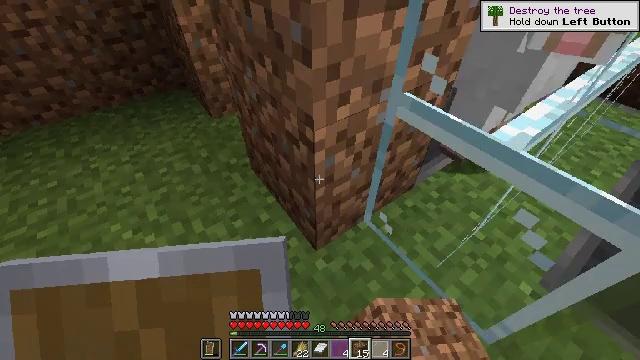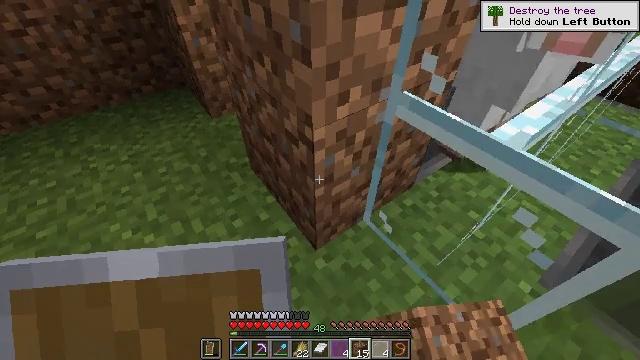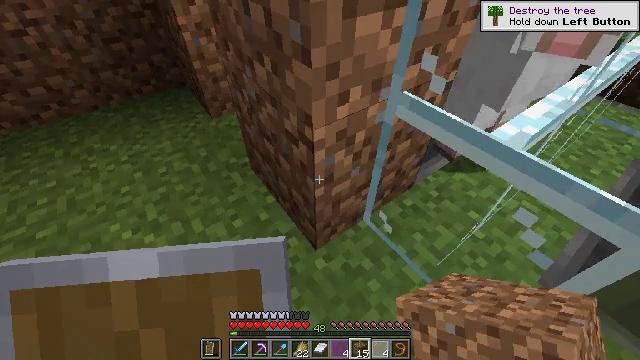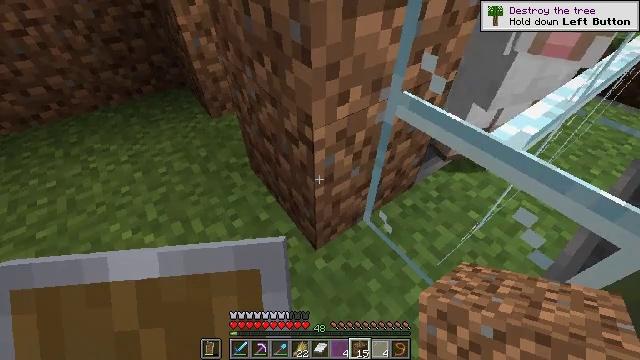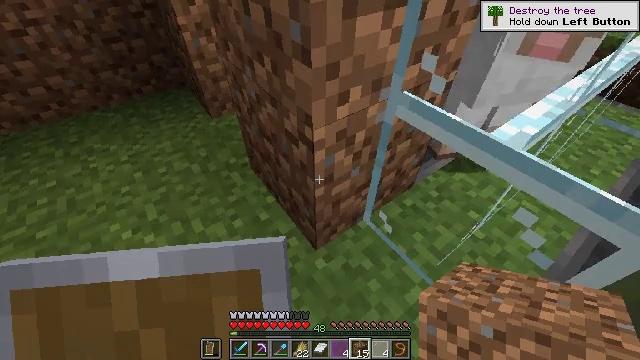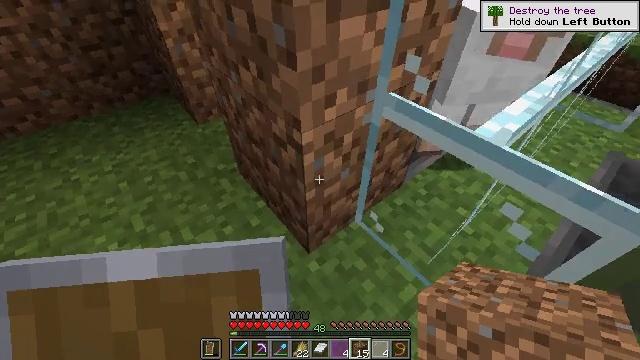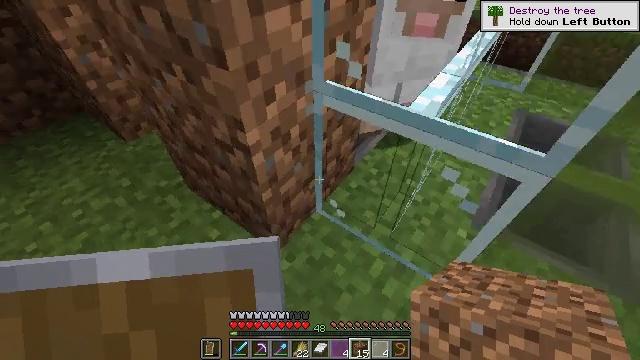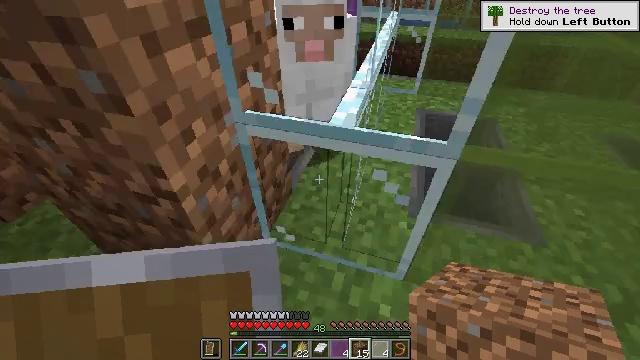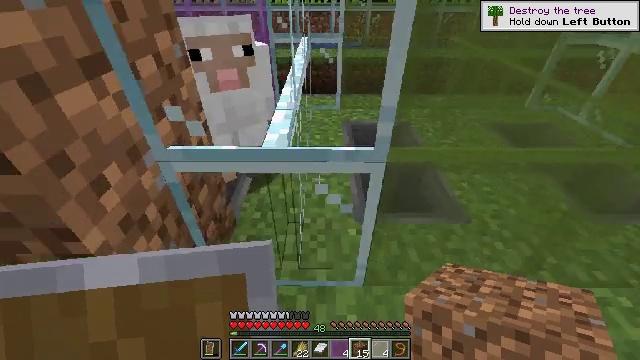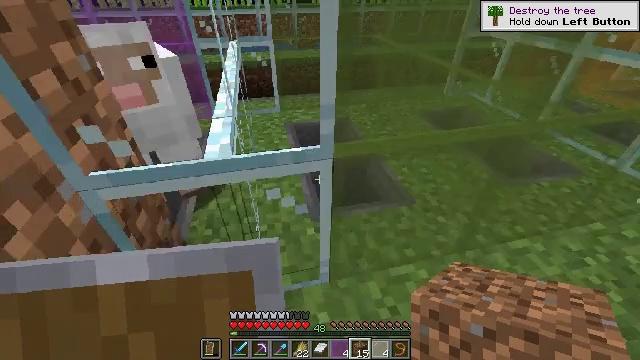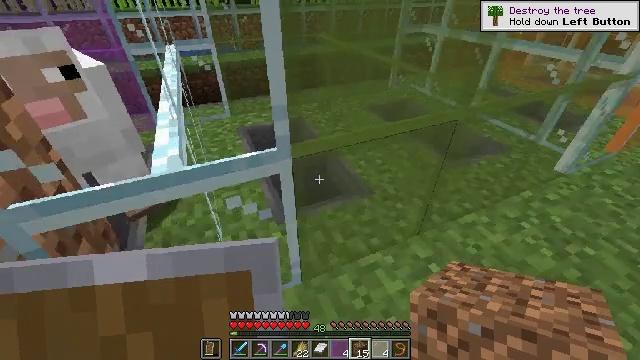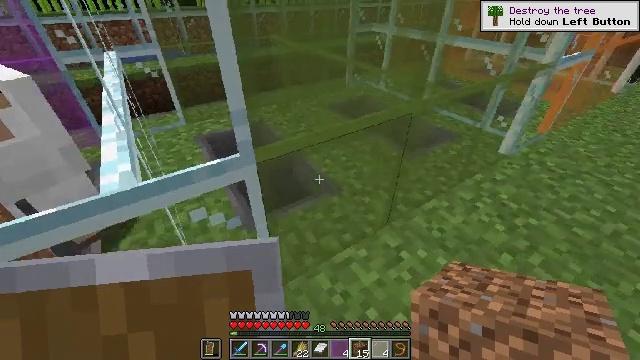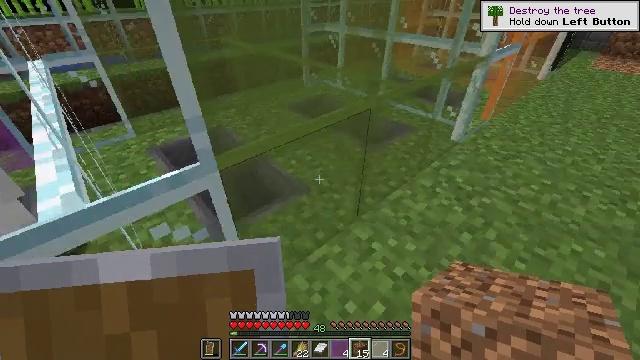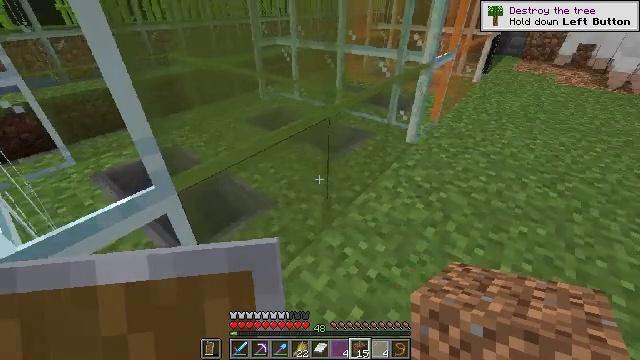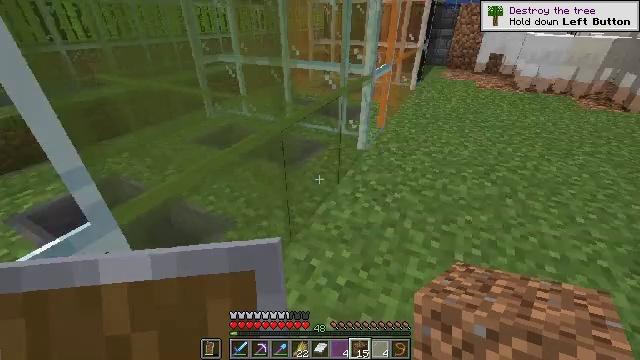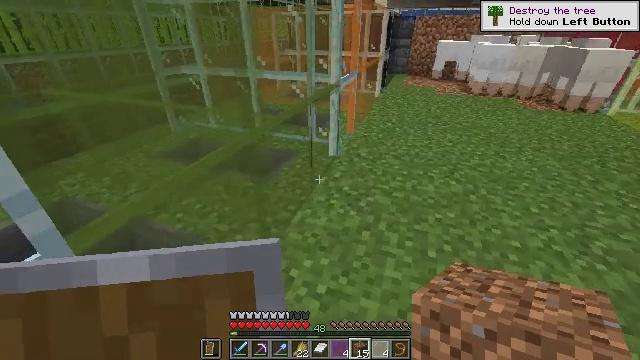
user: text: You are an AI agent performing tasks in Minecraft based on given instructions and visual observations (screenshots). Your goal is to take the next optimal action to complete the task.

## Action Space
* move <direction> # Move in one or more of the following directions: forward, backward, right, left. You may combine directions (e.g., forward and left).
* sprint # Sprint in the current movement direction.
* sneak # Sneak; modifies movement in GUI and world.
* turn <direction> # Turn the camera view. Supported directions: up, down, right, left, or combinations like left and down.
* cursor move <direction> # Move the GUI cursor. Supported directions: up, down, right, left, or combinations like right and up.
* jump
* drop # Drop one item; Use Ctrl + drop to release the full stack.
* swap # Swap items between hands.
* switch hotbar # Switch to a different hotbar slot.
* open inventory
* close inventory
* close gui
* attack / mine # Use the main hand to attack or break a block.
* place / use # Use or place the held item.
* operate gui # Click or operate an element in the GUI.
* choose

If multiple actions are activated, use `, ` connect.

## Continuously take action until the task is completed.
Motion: motion action
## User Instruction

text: Smash the green stained glass pane to retrieve it.
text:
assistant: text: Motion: no_op
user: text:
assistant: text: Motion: no_op
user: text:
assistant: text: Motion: no_op
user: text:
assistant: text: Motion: no_op
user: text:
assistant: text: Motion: turn right
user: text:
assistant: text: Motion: turn right and down
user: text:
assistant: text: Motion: turn right and up
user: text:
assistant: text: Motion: turn right and up
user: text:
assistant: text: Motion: turn right
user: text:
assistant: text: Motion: turn right
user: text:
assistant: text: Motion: turn right
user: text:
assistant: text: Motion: turn right
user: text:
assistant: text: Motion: turn right and up
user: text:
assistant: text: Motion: turn right and up
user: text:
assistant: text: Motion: turn right and up
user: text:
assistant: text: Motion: turn right
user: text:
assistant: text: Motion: no_op
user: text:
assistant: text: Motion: turn right and up
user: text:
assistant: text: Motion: turn up
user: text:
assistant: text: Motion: turn up
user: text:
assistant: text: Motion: turn left
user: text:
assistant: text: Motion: turn left
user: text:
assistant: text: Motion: turn left
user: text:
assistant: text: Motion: turn left
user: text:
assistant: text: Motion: move right, turn left
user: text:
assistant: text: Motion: move right, turn left
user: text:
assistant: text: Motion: move right
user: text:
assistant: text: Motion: no_op
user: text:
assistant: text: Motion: no_op
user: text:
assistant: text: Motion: no_op